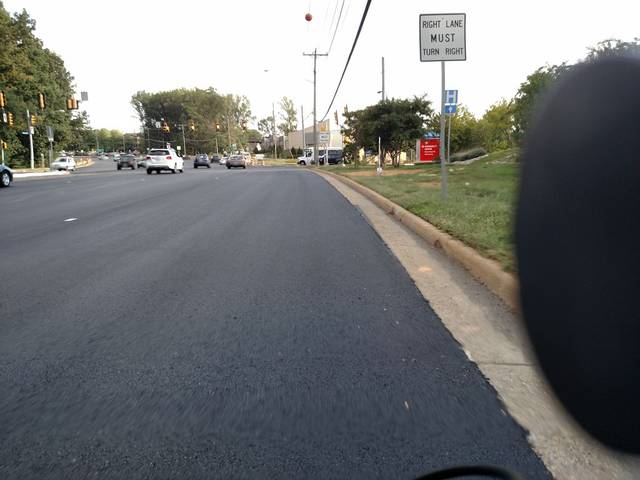
Region: United States
Coordinates: 38.857, -77.226